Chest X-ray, PA view. Patient: 53 years old, sex M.
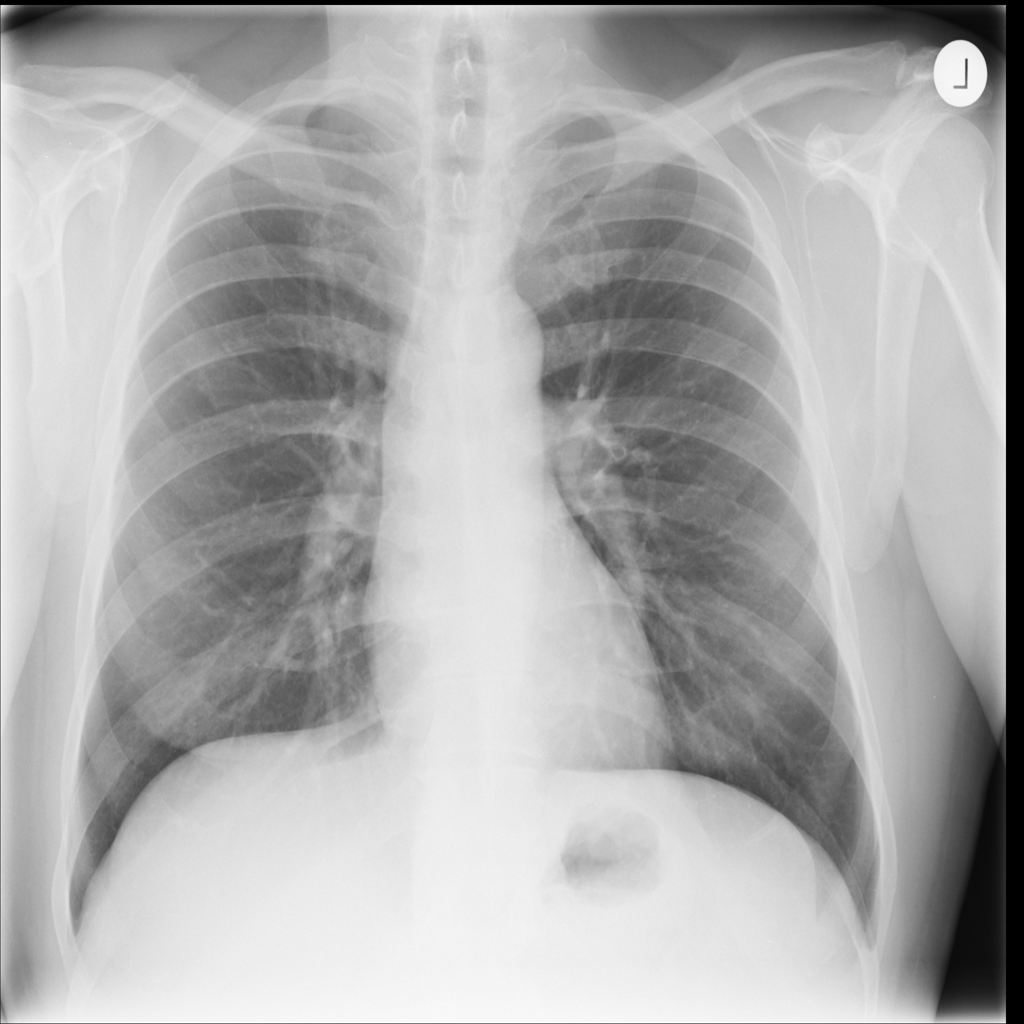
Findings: No Finding